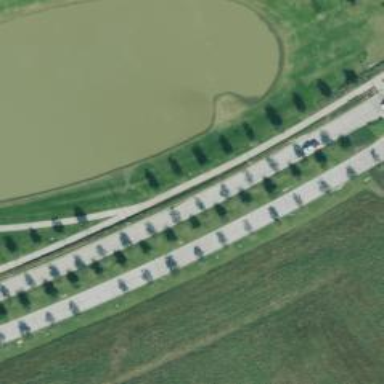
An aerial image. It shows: Row of trees in natural setting.